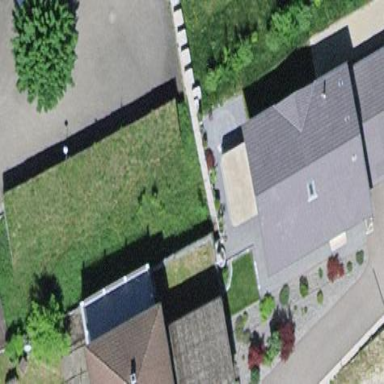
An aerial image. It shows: Group of garages.